Question: I've read pages and pages of information on BFS and DFS algorithms. What none of them say, is which vertex to choose first?
For instance, in this image, do the arrows mean you cannot traverse from c to b, but can traverse from b to c?

Your help is much appreciated, friends.
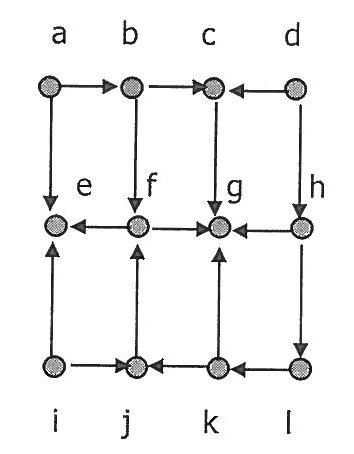
Answer: If it's not a directed graph, it doesn't matter.
The graph you posted is a directed graph which means exactly what you've stated. You can go from a to b but not from b to a.
Regarding which node to choose in a directed graph, every node you'll choose can produce different result. Usually under these circumstances it's best to start from the root node if it's given.